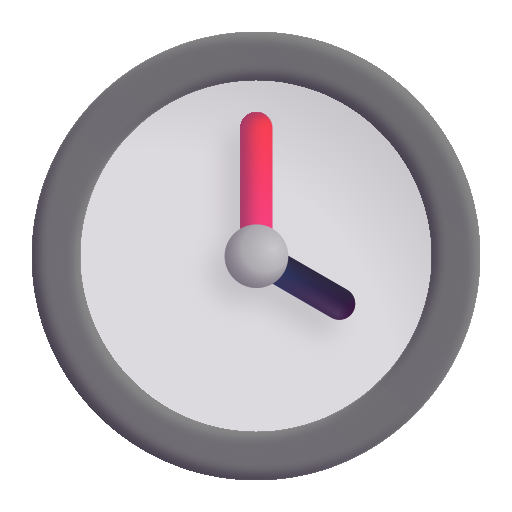
four oclock color